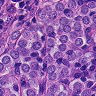
Metastatic tissue present: yes